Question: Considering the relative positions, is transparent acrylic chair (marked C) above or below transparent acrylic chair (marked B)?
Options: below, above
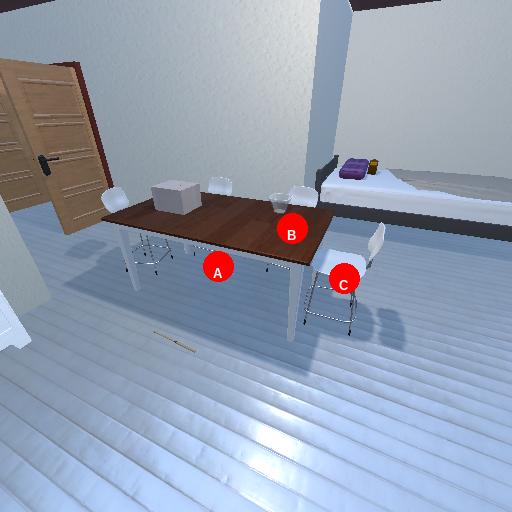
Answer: below